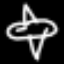
Label: airplane